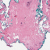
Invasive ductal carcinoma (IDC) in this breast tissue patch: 0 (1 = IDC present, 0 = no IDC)